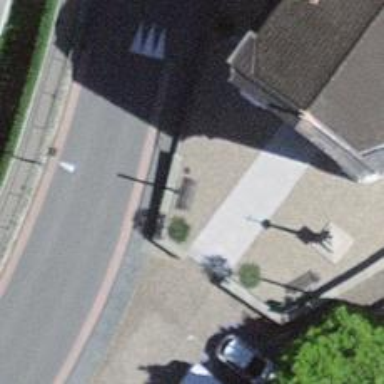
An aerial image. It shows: Bench for seating.